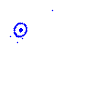
Particle: proton